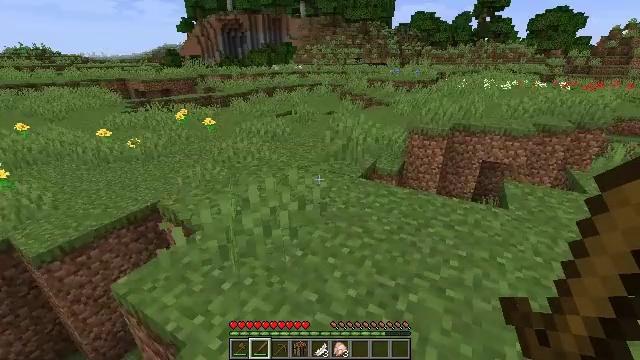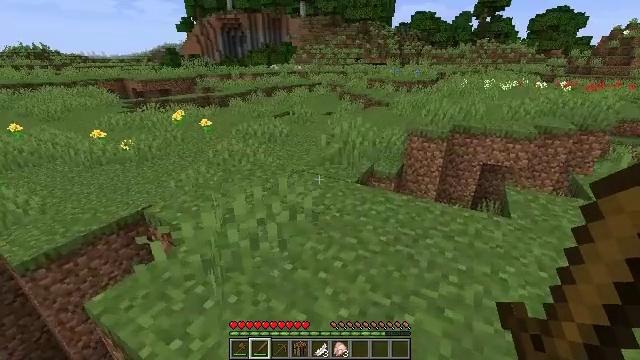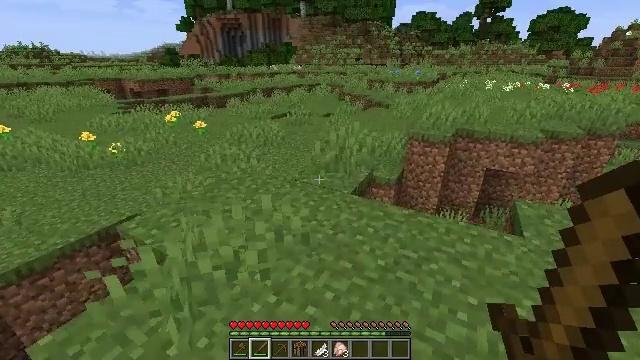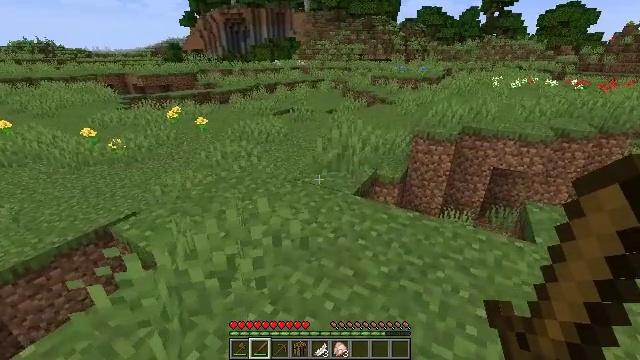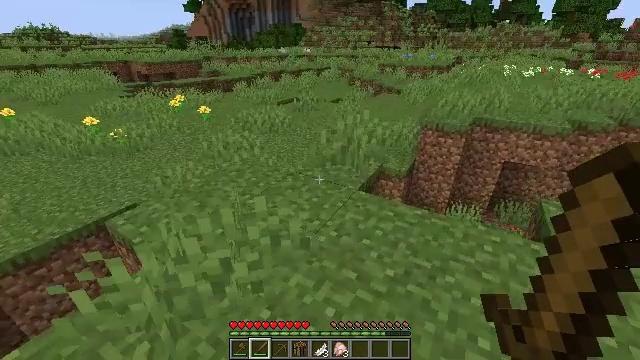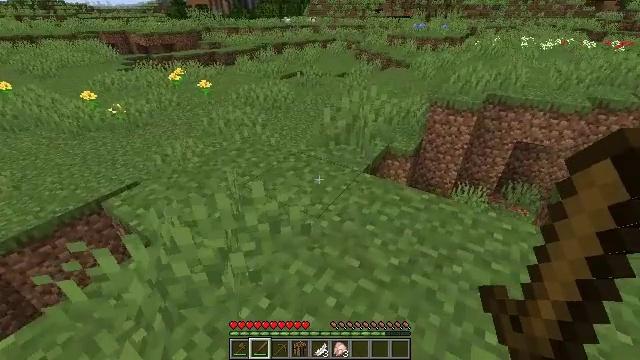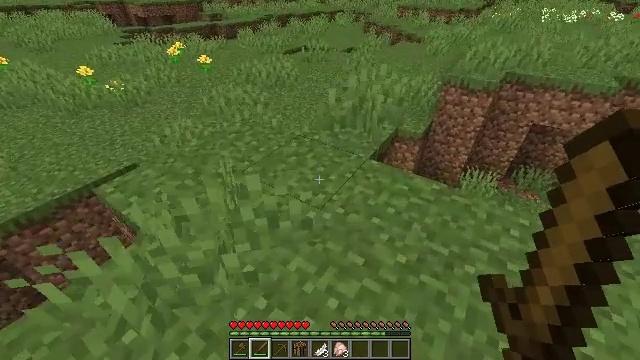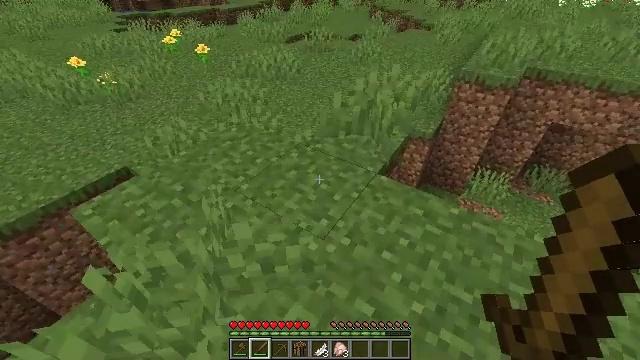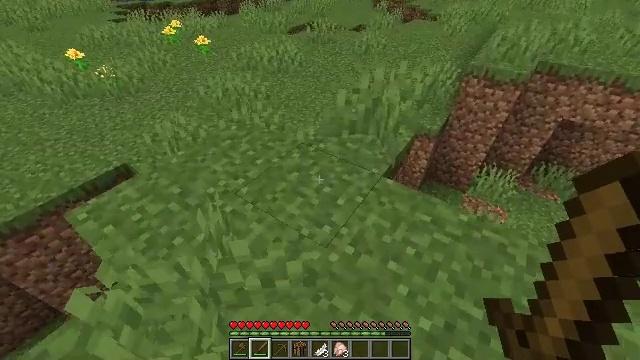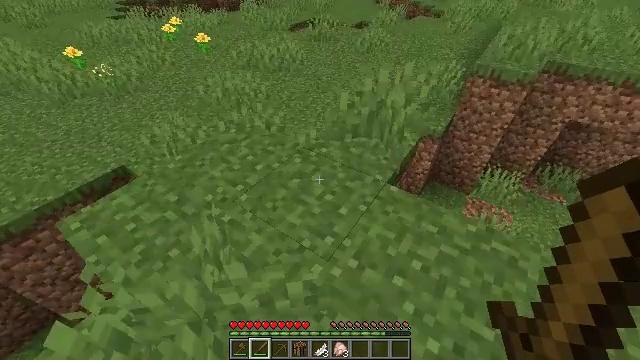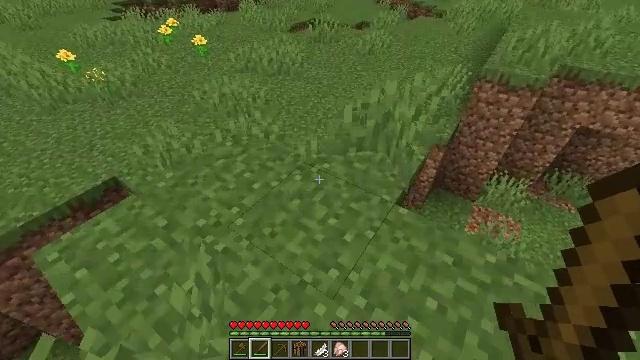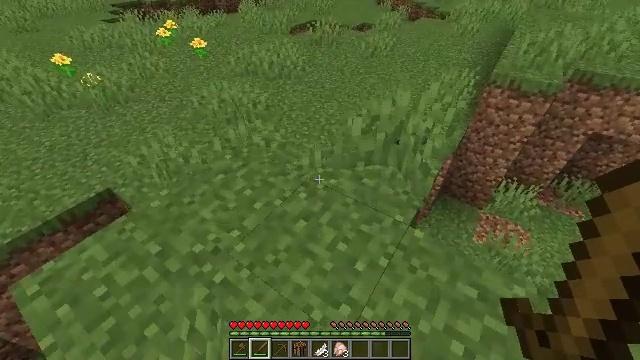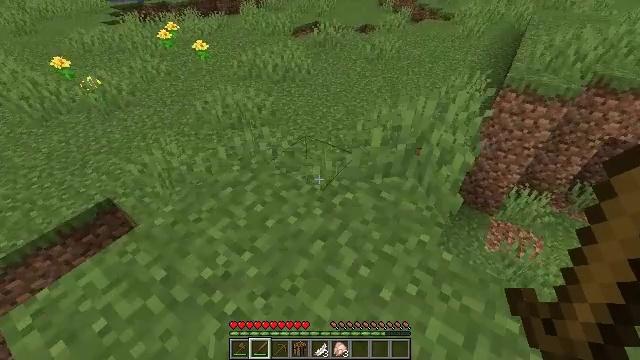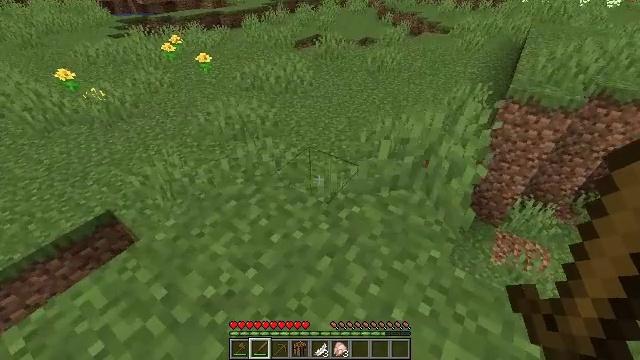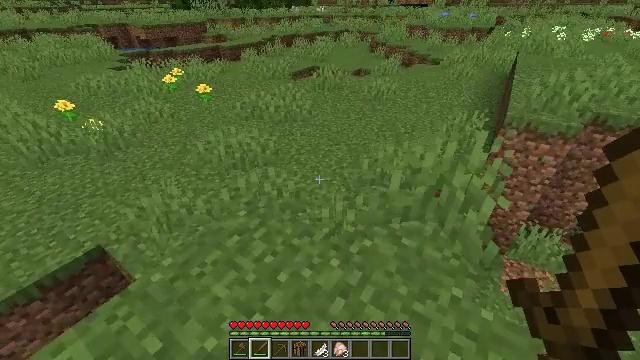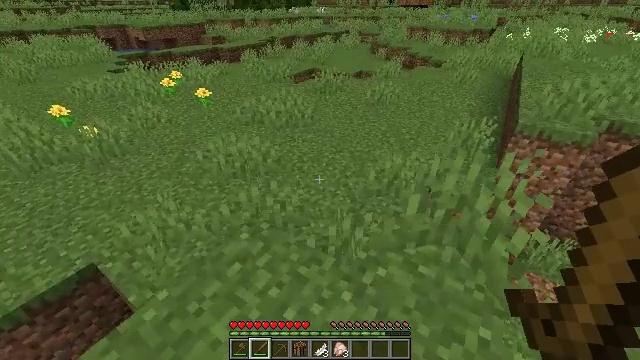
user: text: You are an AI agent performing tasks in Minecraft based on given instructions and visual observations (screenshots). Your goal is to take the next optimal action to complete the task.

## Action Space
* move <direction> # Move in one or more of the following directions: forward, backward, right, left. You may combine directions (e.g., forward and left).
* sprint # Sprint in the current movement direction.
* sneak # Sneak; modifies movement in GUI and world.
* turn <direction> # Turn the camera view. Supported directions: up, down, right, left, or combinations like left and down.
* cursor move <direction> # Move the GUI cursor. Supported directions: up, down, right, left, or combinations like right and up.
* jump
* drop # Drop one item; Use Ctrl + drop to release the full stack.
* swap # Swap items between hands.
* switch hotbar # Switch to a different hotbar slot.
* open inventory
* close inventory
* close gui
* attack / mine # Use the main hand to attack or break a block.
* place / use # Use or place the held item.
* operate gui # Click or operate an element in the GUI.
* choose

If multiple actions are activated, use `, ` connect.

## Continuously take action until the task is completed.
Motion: motion action
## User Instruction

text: Kill the chicken.
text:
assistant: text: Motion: move forward
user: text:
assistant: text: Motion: move forward
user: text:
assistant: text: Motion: move forward
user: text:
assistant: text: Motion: move forward, turn left and down
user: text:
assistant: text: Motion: move forward, turn left and down
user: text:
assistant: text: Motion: move forward, turn left and down
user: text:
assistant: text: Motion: move forward, turn down
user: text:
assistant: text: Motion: move forward, turn down
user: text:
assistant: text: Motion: move forward
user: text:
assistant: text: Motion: move forward
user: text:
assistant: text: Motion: move forward and move left
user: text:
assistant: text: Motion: move forward and move left
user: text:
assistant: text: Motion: move forward and move left, turn up
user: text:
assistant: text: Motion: move forward, turn right and up
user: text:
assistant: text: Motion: move forward
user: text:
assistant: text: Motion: move forward
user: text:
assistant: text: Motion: move forward
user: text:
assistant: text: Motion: move forward, turn up
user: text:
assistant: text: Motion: move forward, turn right and up
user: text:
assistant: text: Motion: move forward
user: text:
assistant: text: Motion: move forward
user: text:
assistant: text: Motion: move forward
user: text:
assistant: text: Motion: move forward
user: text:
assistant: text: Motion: move forward
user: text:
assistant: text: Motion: move forward
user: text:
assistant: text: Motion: move forward
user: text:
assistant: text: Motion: move forward
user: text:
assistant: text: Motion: move forward
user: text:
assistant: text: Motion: move forward
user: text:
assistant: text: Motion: move forward